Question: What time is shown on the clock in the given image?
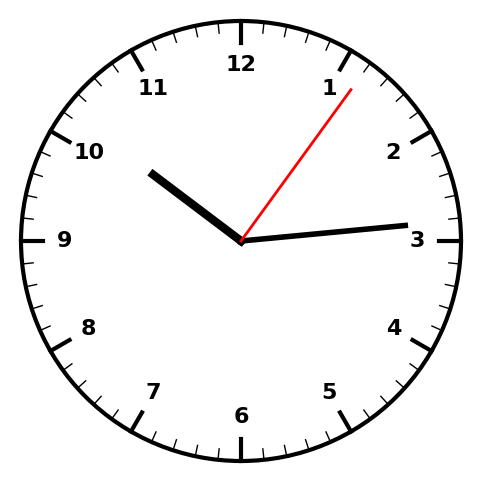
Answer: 10:14:06